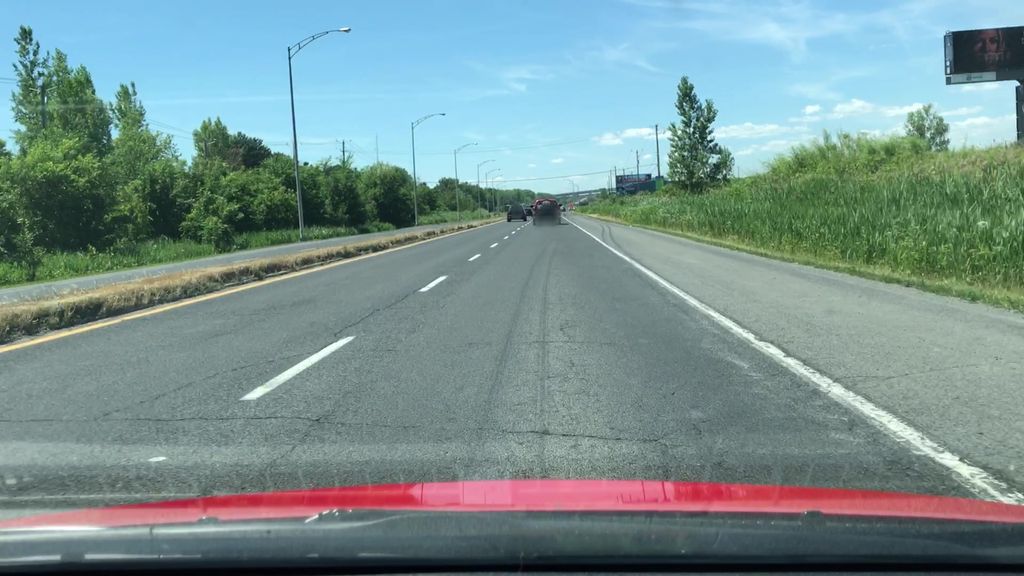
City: montreal